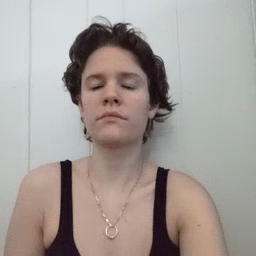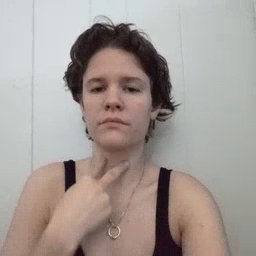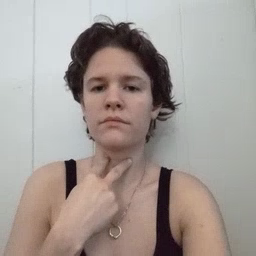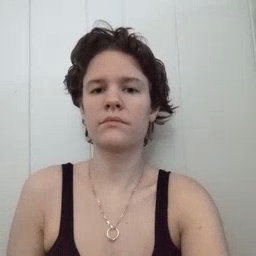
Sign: stuck